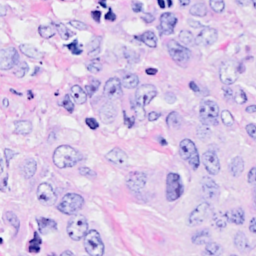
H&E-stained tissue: Breast